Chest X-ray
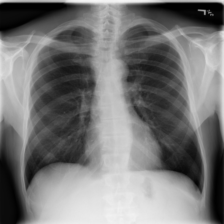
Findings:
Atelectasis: positive
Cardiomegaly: negative
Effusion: positive
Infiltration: positive
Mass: negative
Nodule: negative
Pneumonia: negative
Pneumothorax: negative
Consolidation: negative
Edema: negative
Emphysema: negative
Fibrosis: negative
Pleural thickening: negative
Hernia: negative